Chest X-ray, PA view. Patient: 28 years old, sex F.
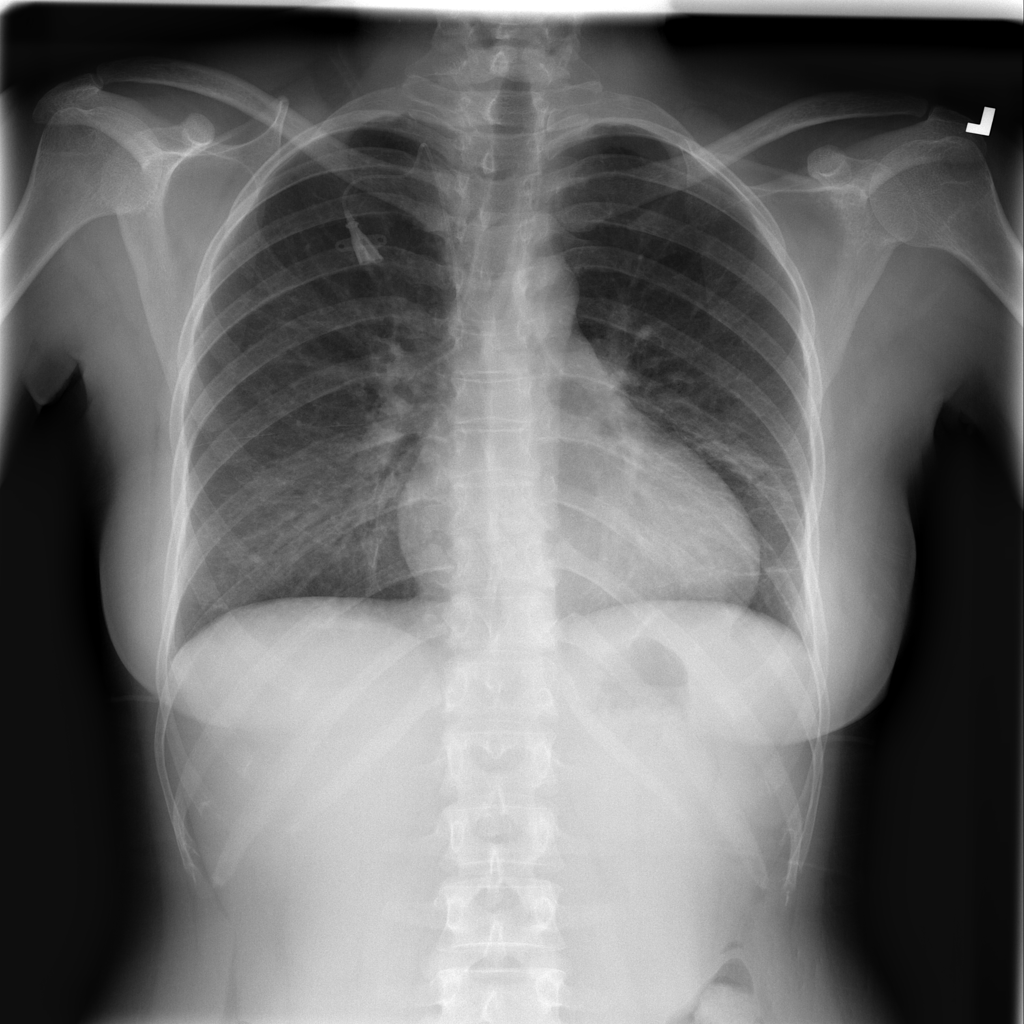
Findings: Atelectasis, Infiltration, Nodule